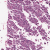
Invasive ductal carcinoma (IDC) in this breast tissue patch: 0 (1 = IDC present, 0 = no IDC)